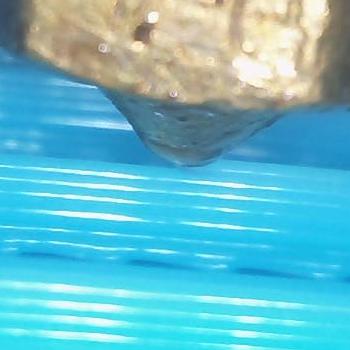
Flow rate: 79%